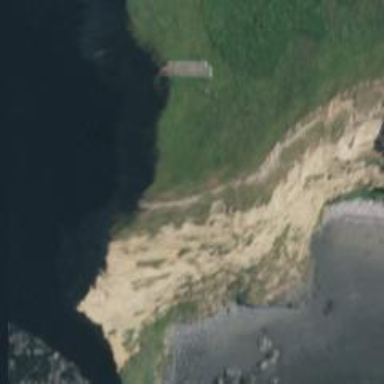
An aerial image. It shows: Natural cliff.